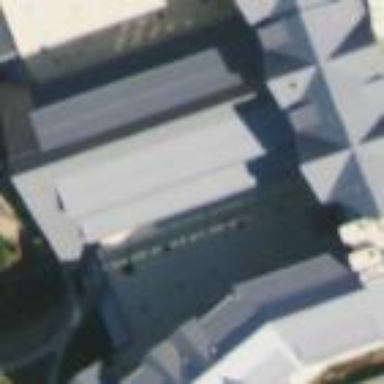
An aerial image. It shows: Building with brown roof. The brown color adds warm touch to the structure.